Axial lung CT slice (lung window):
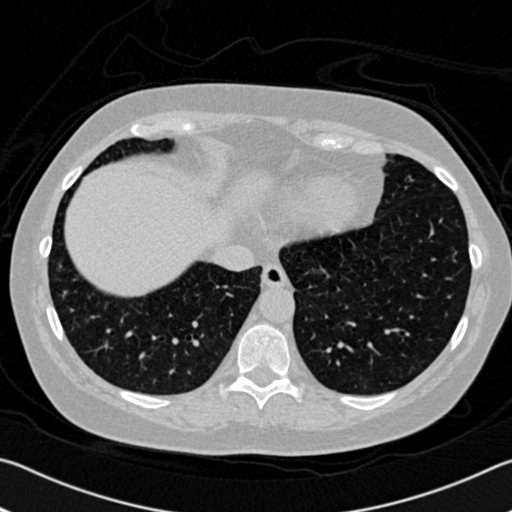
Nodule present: no